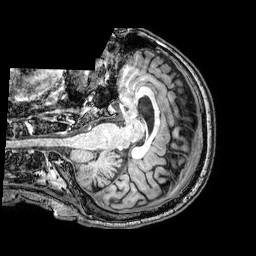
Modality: T1w
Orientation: axial
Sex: male
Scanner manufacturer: philips
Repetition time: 0.008217 s
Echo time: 0.00377 s